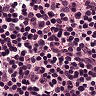
Metastatic tissue present: no